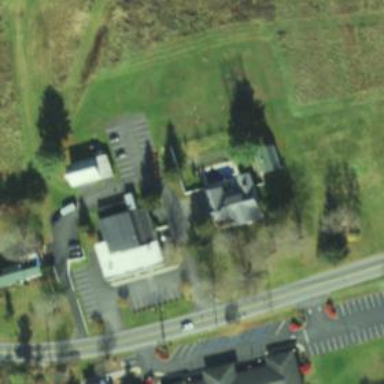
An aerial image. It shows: Veterinary facility.